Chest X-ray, AP view. Patient: 36 years old, sex F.
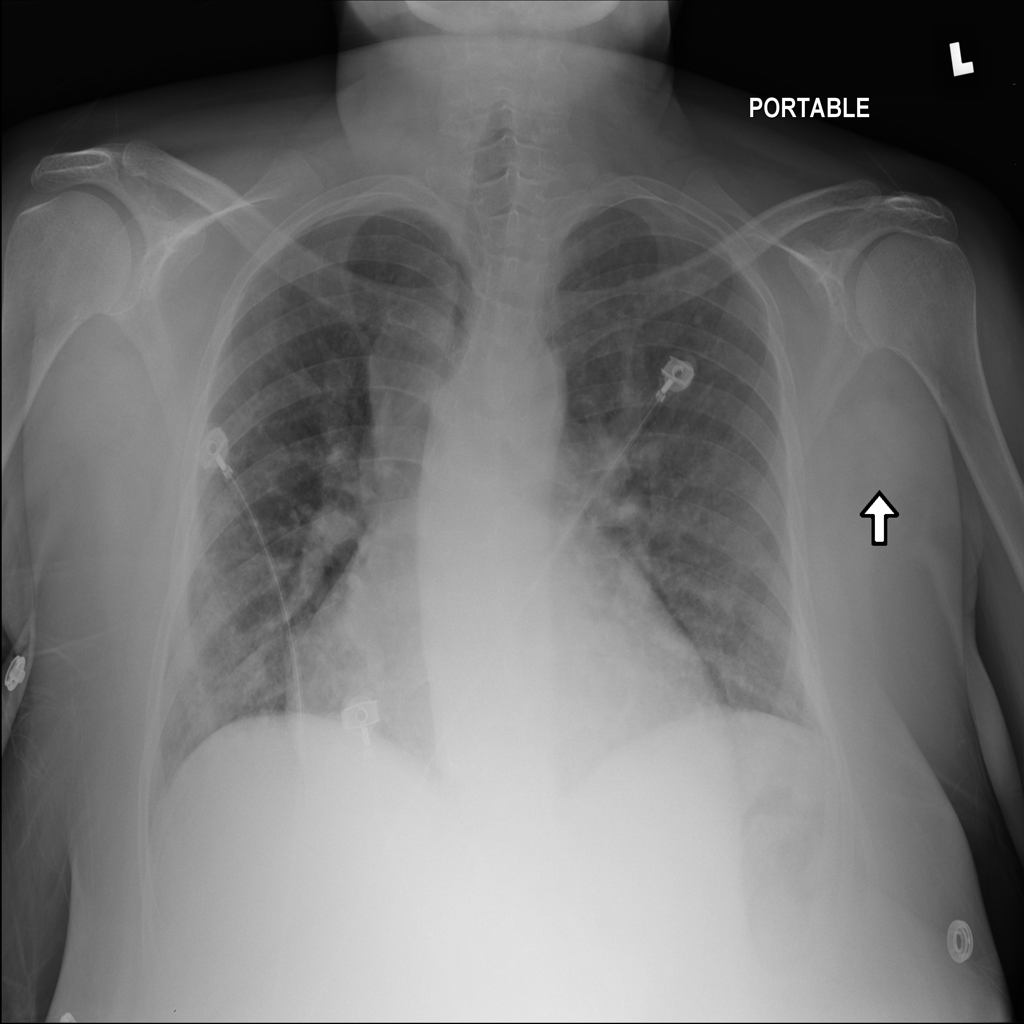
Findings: No Finding